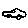
Label: car